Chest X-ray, AP view. Patient: 29 years old, sex F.
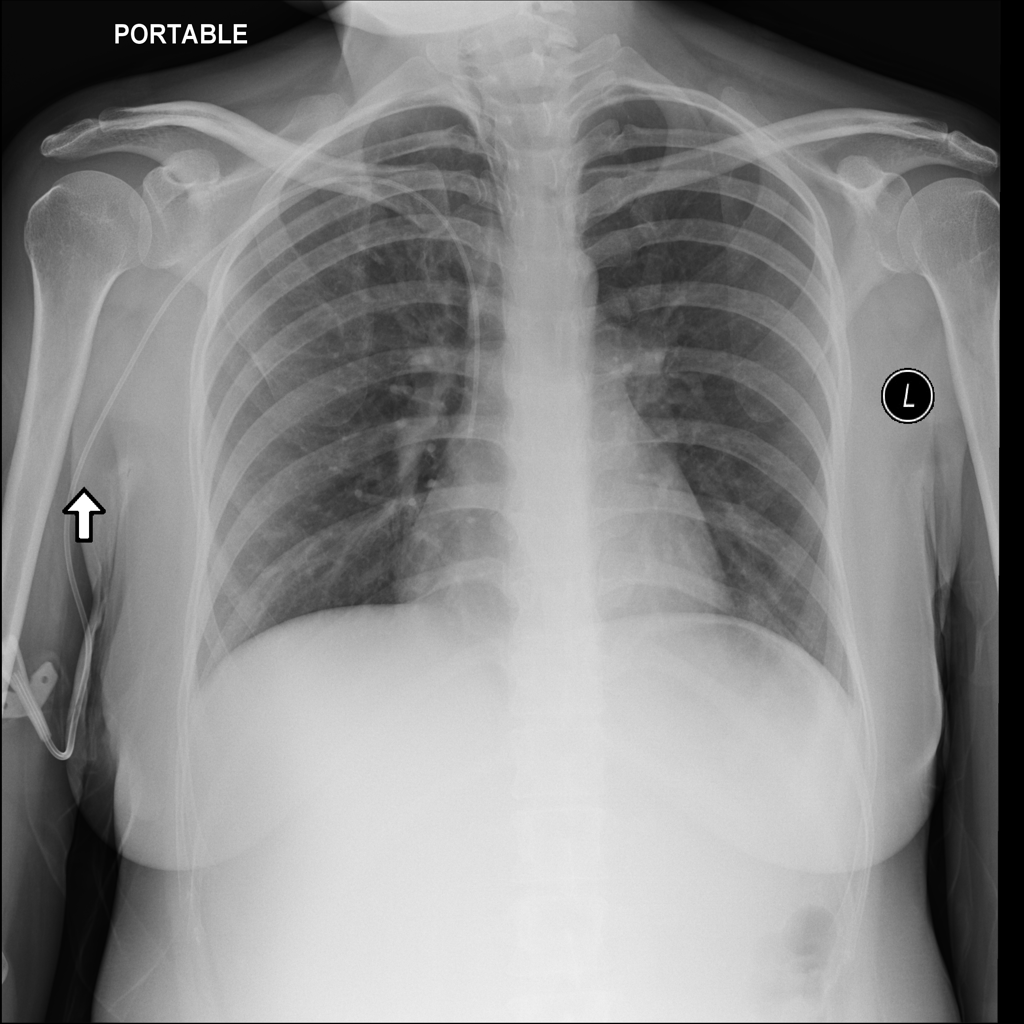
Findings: No Finding